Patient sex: M
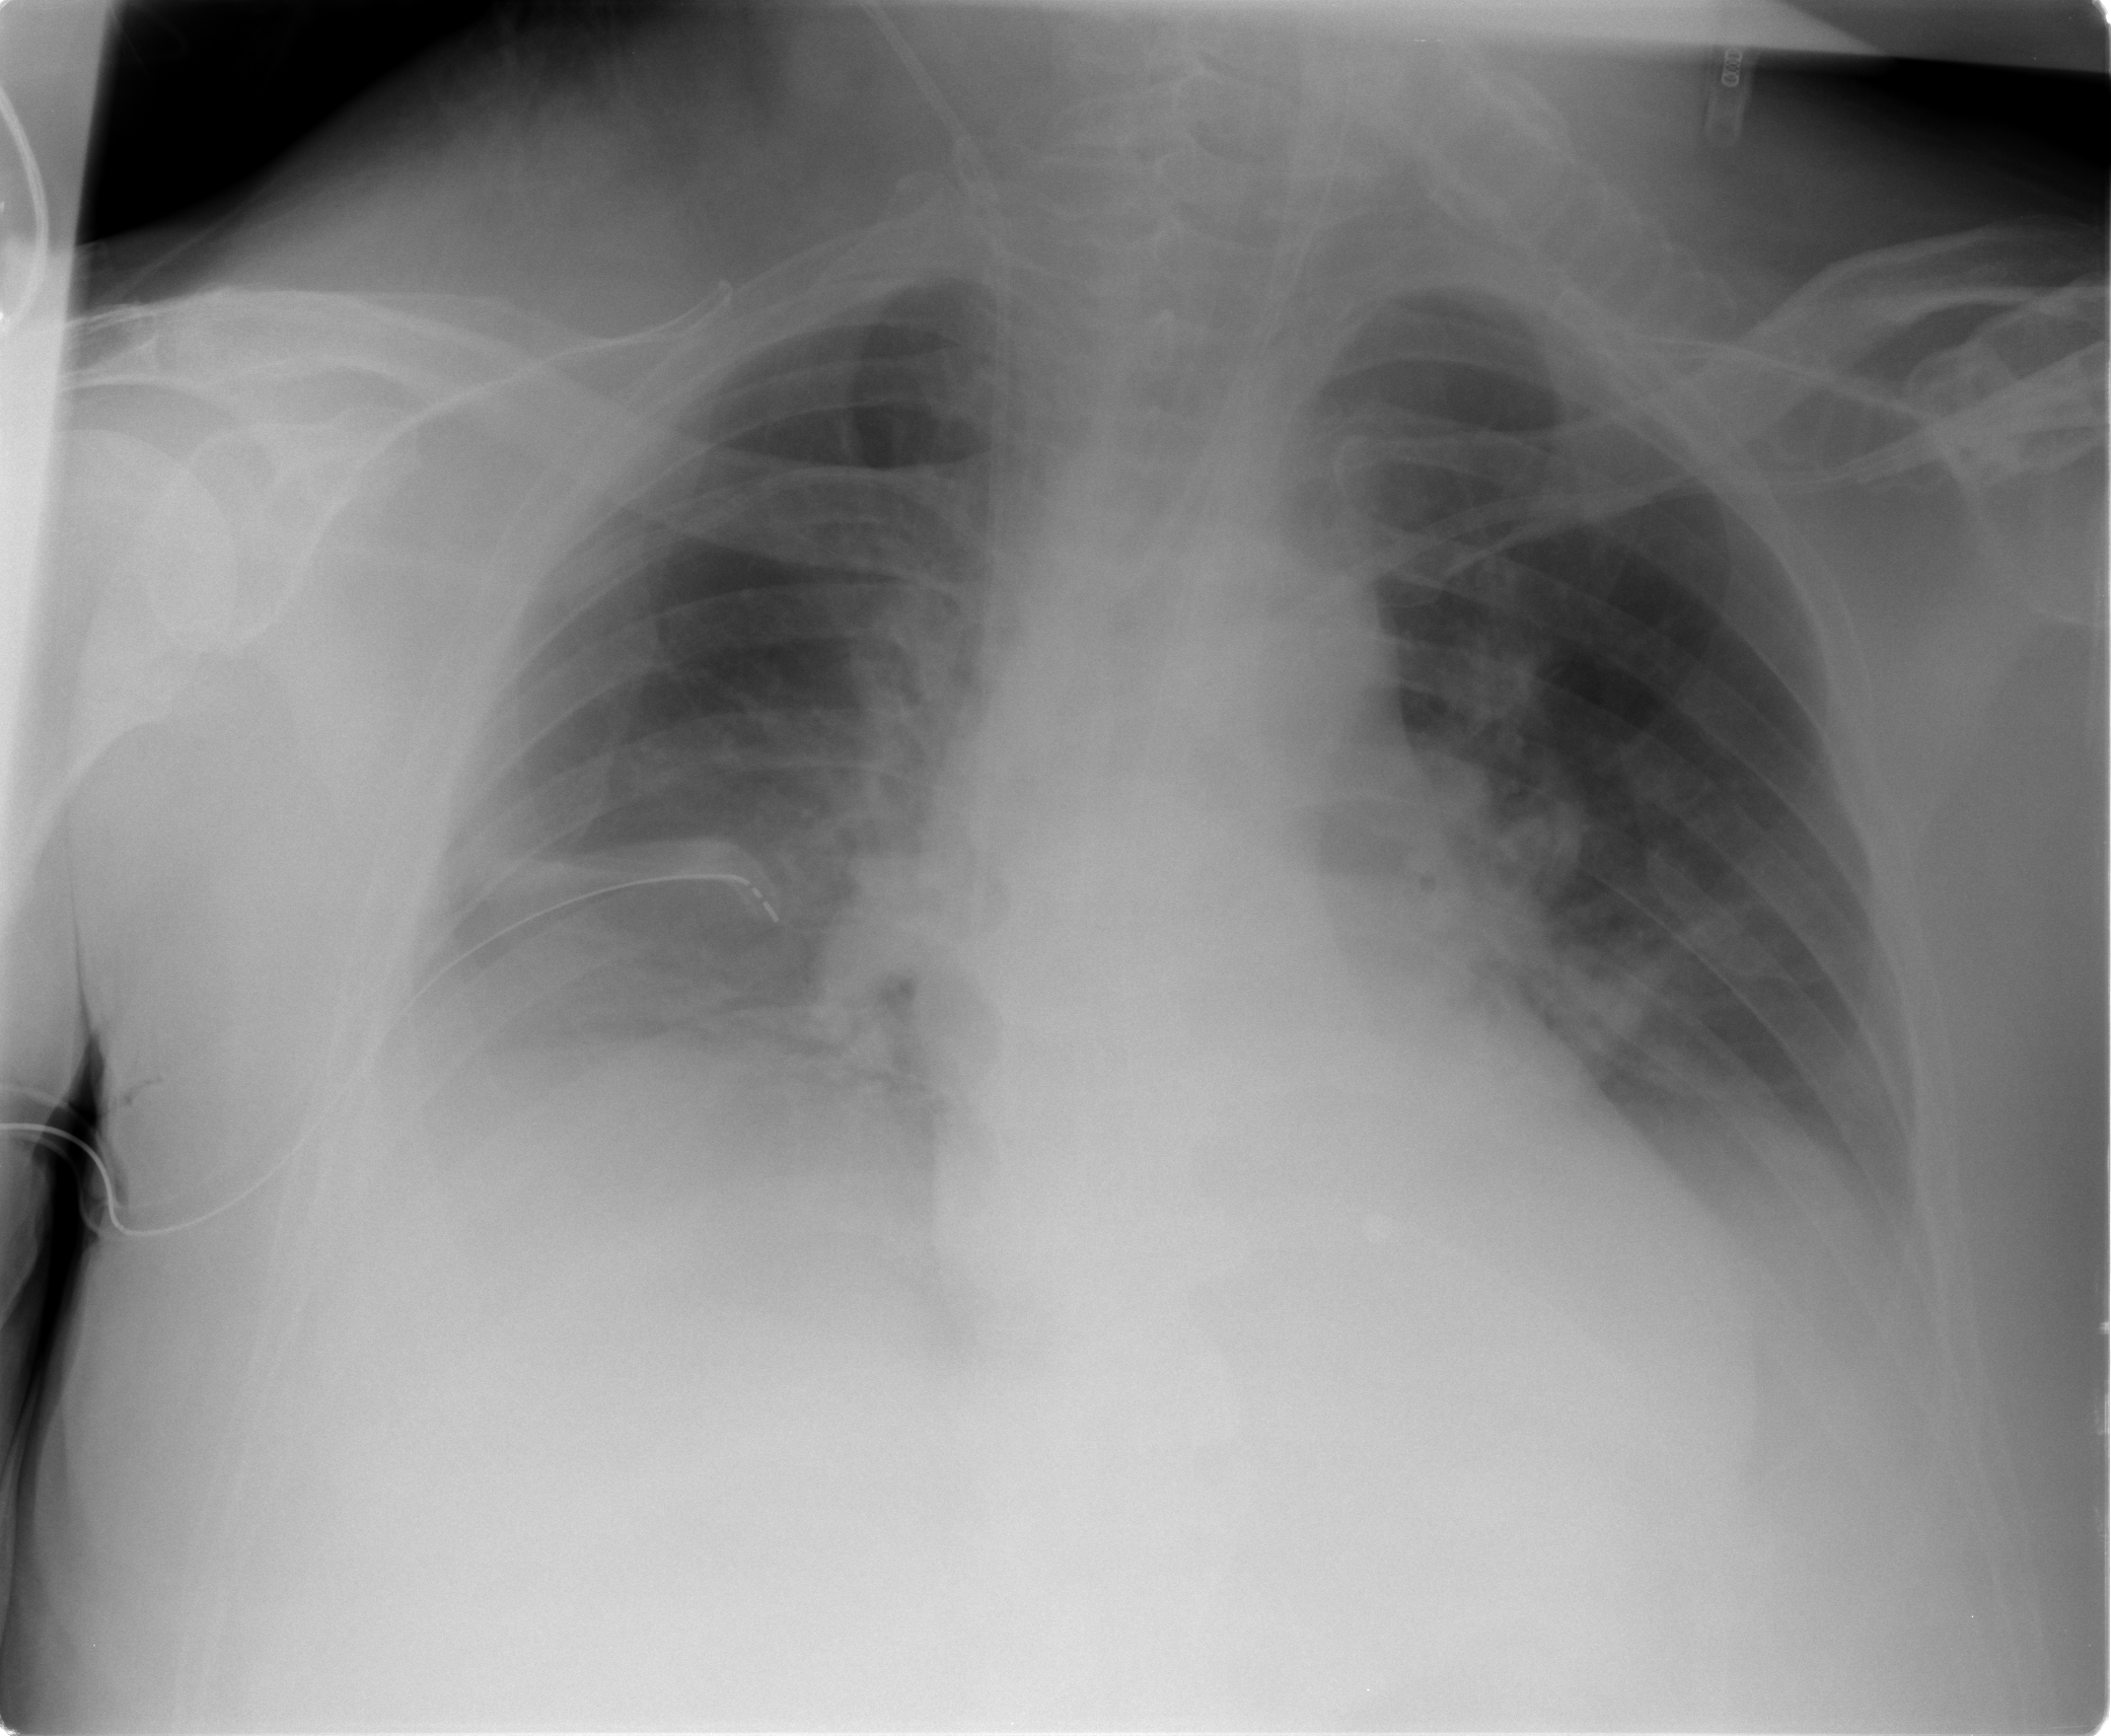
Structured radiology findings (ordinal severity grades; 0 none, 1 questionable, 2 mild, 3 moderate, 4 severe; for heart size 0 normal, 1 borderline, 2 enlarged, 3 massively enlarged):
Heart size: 0
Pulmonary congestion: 0
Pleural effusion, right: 1
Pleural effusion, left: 1
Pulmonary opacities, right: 0
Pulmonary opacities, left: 0
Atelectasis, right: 0
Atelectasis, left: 0